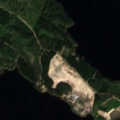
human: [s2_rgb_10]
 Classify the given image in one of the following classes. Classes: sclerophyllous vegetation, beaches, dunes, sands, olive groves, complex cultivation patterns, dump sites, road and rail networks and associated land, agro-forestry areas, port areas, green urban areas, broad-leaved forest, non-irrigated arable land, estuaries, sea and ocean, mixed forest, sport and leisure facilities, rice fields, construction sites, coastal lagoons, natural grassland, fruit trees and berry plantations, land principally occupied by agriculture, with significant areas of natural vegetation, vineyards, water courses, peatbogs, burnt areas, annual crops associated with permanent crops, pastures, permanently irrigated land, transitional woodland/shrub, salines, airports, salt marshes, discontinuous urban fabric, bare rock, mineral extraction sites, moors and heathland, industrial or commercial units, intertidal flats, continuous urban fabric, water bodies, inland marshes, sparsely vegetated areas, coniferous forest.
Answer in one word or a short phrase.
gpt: coniferous forest, mixed forest, water bodies